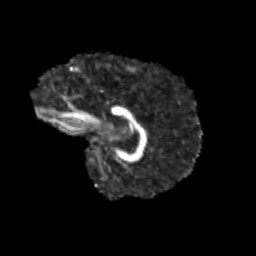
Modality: FA
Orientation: sagittal
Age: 12
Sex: male
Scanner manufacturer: siemens
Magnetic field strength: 3 T
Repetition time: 3.8 s
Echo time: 0.07 s